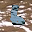
Label: 6